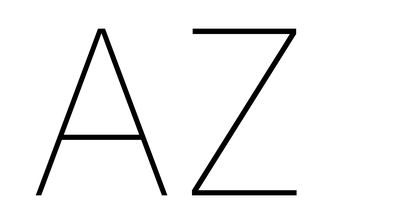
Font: Inter_Thin